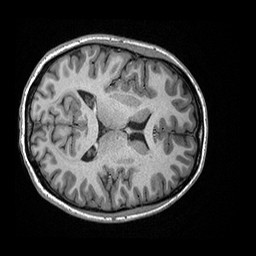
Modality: T1w
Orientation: axial
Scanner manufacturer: ge
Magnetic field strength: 3 T
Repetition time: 2.349 s
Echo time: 0.002968 s